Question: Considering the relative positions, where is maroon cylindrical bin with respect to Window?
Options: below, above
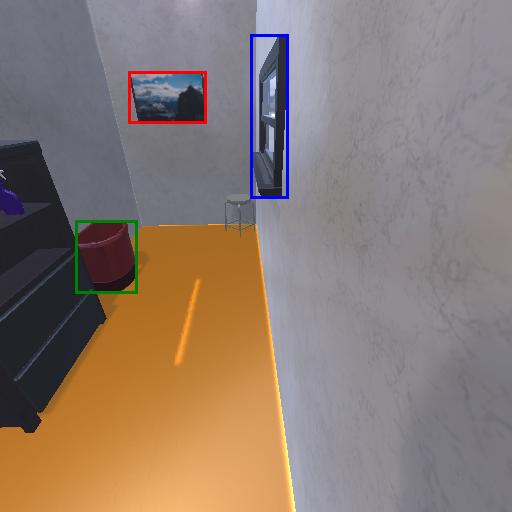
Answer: below